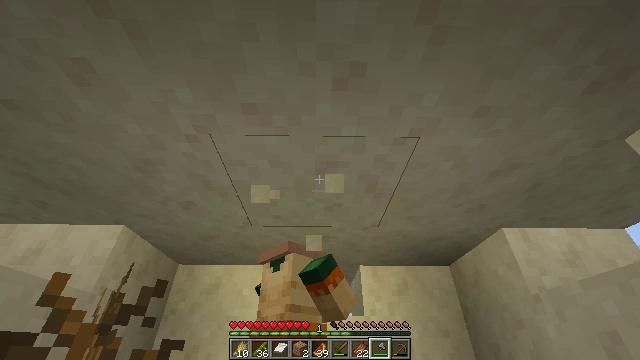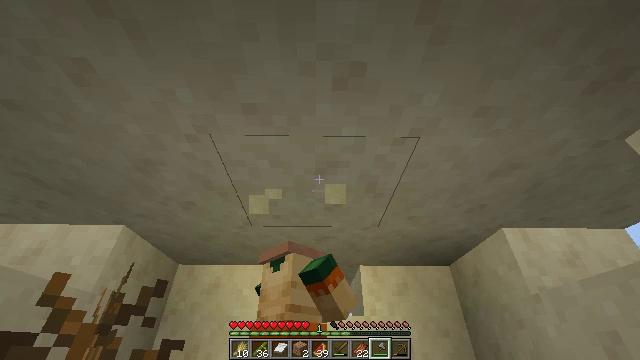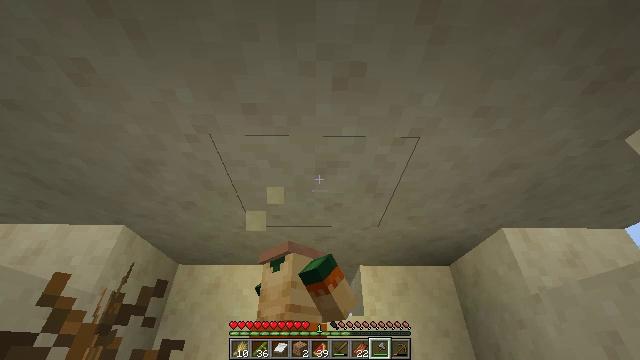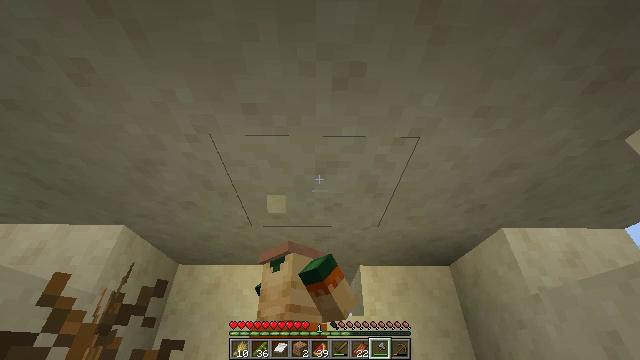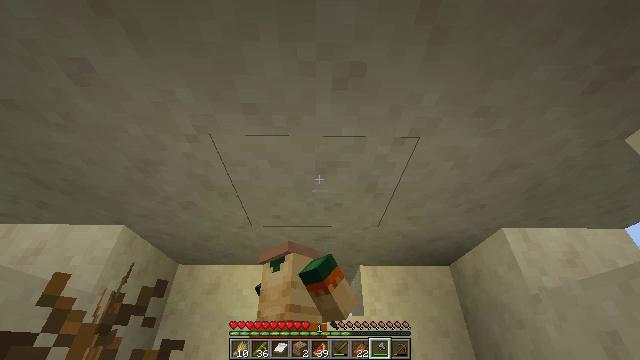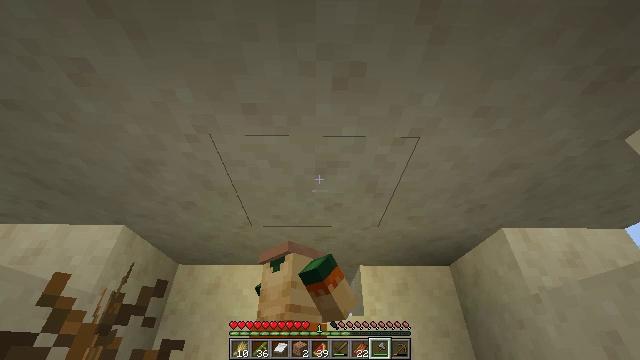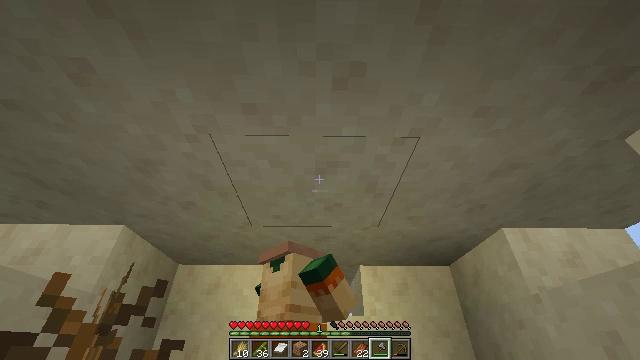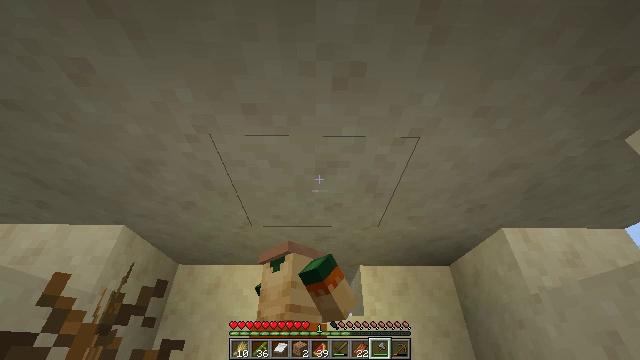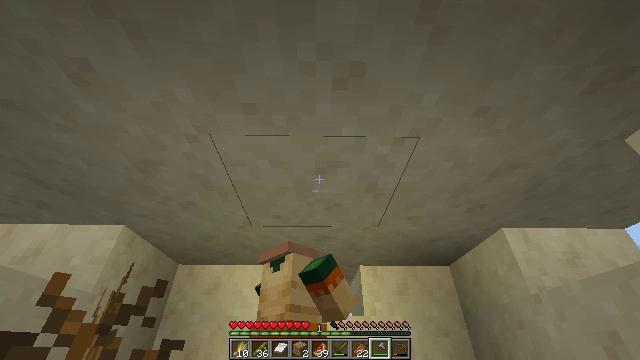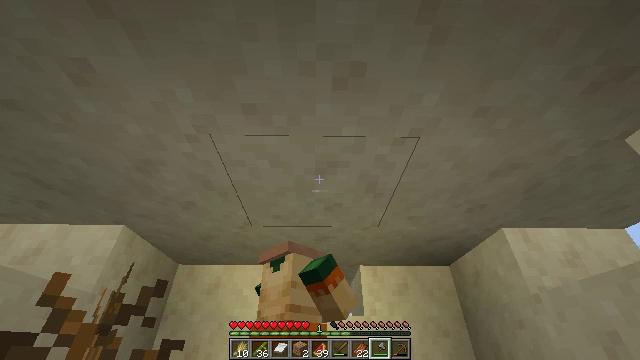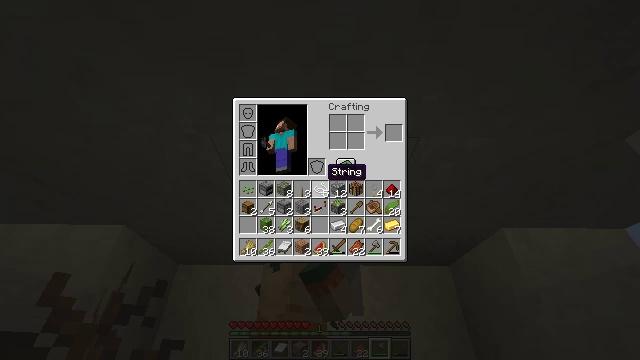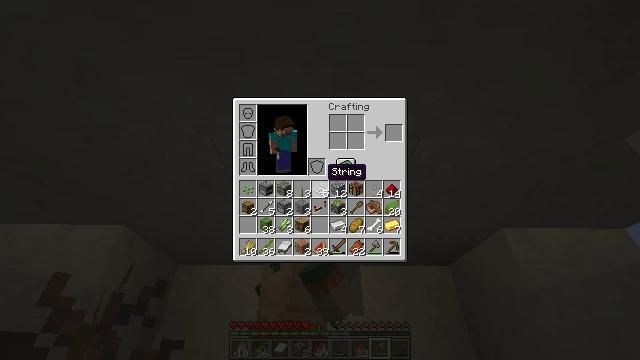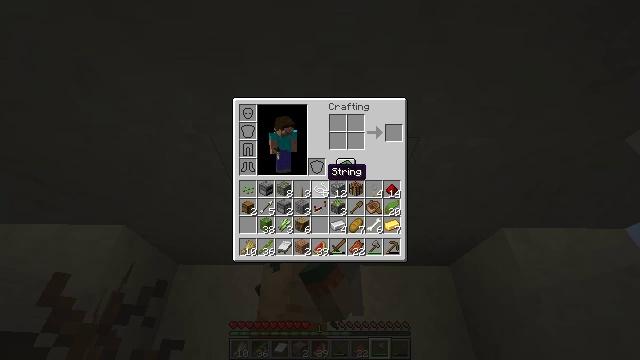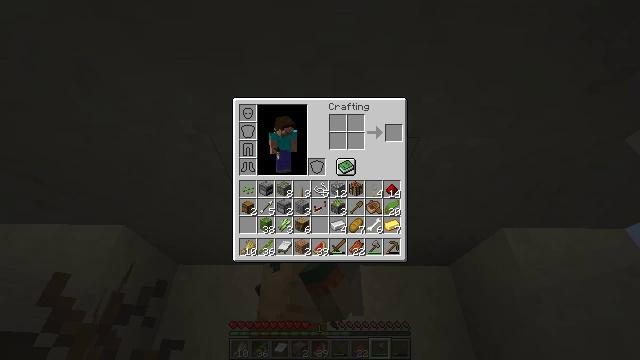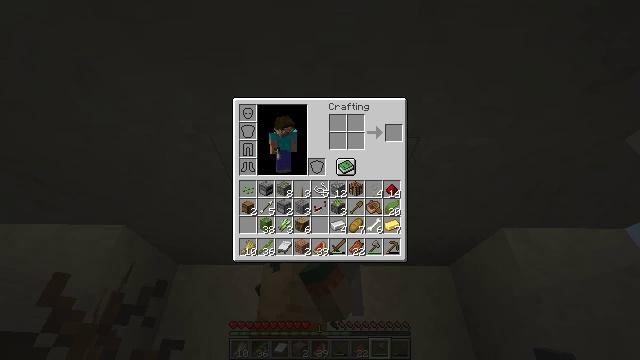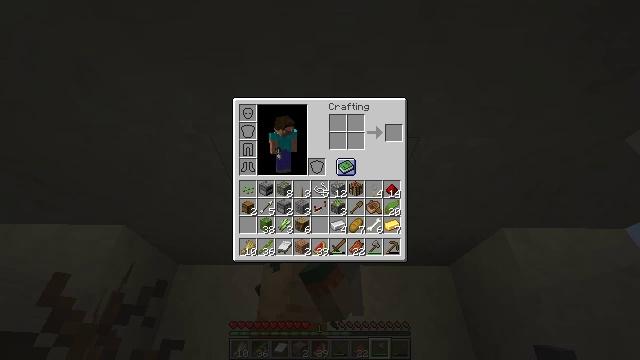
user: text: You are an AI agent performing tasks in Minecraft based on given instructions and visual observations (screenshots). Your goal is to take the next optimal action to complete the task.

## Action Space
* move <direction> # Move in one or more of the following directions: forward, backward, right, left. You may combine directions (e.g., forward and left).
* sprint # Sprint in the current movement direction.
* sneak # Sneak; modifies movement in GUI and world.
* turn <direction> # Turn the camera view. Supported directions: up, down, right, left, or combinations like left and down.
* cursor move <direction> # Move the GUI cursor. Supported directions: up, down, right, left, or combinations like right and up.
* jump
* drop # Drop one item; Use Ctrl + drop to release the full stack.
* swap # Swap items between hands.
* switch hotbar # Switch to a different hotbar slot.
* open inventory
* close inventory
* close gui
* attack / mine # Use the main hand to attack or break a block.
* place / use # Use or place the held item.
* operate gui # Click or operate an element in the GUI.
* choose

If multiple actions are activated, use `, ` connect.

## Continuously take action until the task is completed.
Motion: motion action
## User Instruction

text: Left-click to break the smooth sandstone slab.
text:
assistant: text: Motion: no_op
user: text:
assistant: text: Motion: no_op
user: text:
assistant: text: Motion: no_op
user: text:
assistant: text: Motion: no_op
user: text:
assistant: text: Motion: no_op
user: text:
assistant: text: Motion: no_op
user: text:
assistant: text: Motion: no_op
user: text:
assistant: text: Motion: no_op
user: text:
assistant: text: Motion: no_op
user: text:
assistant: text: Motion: open inventory
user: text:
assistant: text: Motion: open inventory
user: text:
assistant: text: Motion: open inventory
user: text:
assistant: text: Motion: no_op
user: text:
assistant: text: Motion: cursor move right
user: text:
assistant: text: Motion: cursor move right
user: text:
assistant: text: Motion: cursor move right
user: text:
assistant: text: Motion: no_op
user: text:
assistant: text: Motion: no_op
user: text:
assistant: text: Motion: no_op
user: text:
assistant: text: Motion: no_op
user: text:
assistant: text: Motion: cursor move down
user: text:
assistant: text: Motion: cursor move down
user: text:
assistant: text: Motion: no_op
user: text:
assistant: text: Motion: no_op
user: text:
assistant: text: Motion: no_op
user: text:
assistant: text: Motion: no_op
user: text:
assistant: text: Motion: operate gui
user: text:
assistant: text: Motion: operate gui
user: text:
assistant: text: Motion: cursor move down
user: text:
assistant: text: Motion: cursor move down